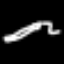
Label: pencil